Question: The following code shows an interaction plot using the 'effects' library:
'''
model <- lm(mpg ~ hp + wt + hp:wt, data=mtcars)
library(effects)
plot(effect("hp:wt", model, list(wt=c(2.2,3.2,4.2))), multiline=TRUE)
'''

I tried making the same model but holding 'wt' at 2.2, but this model could not calculate the coefficient for 'wt':
'''
mtcars$wt_2.2 <- 2.2
model2.2 <- lm(mpg ~ hp + wt_2.2 + hp:wt, data=mtcars)
coef(model2.2)
'''
How can I make the same plot using ggplot2?
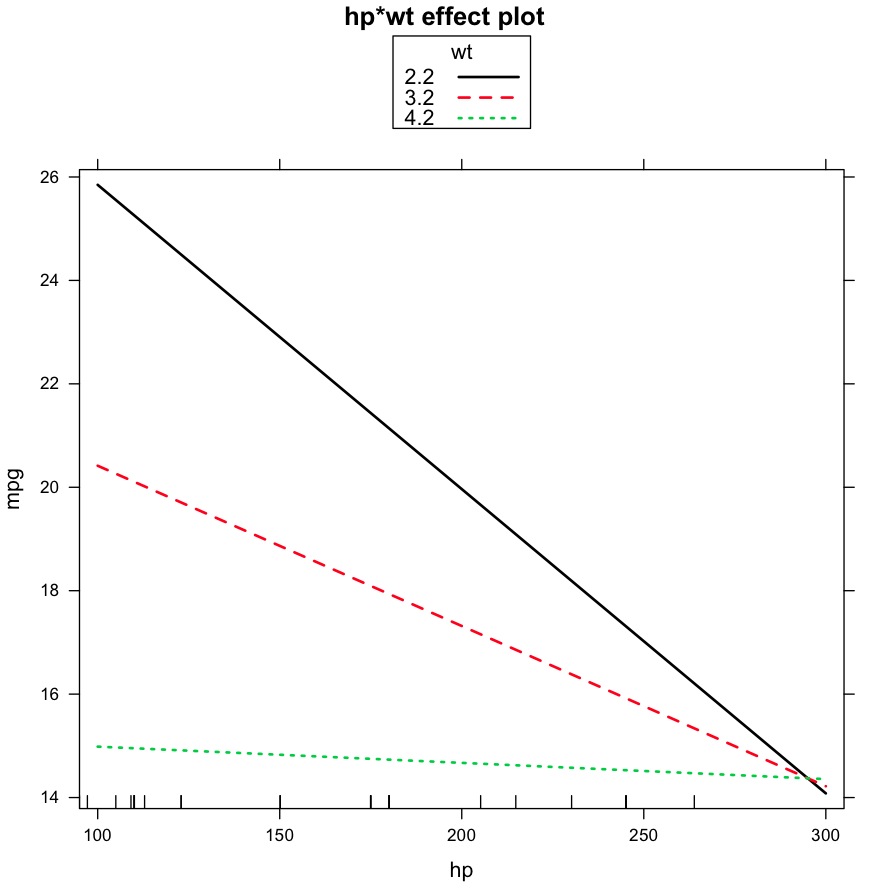
Answer: '''
tmp <- as.data.frame(effect("hp:wt", model, list(wt=c(2.2,3.2,4.2))))
ggplot(data=tmp, aes(x=hp, y=fit, colour=as.factor(wt))) +
geom_line() +
labs(colour="wt")
'''